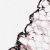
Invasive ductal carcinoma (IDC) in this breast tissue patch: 0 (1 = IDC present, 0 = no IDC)